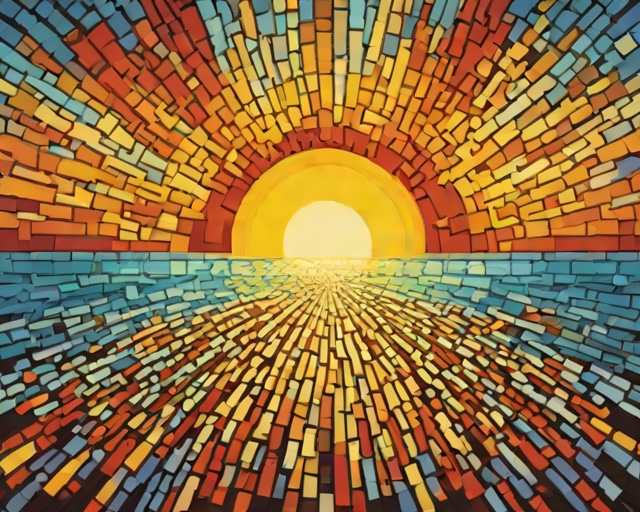
Category: Thank You